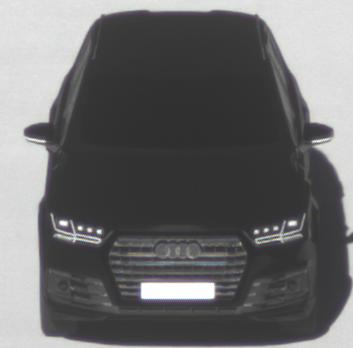
Make: Audi
Model: SQ7
Detailed model: -
Model produced from: 2016
Model produced until: 2018
Doors: 5
Color: black
Road condition: dry road
Daytime: morning or afternoon
Contrast: high contrast